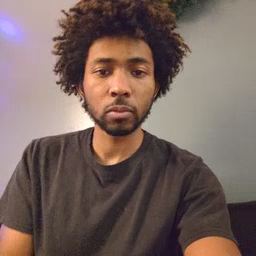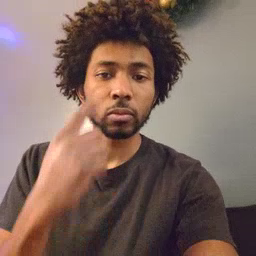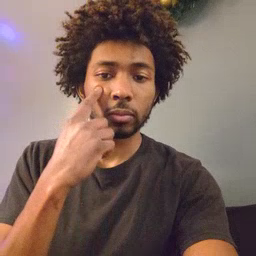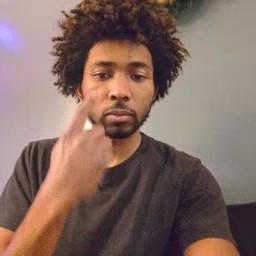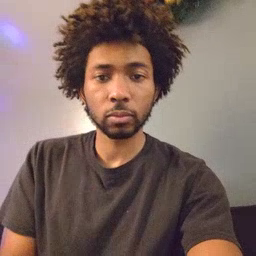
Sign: eye